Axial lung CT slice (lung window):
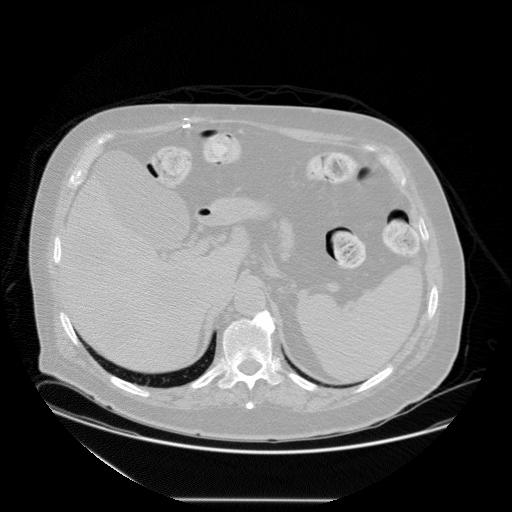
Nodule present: no